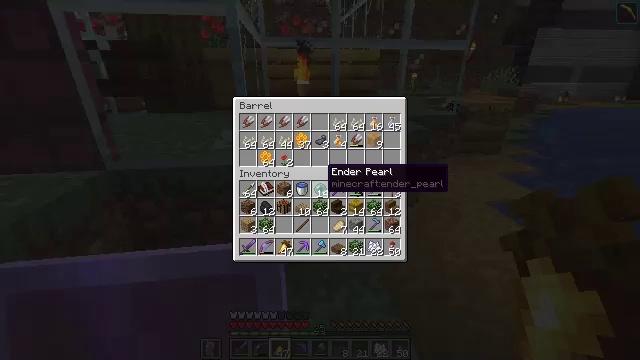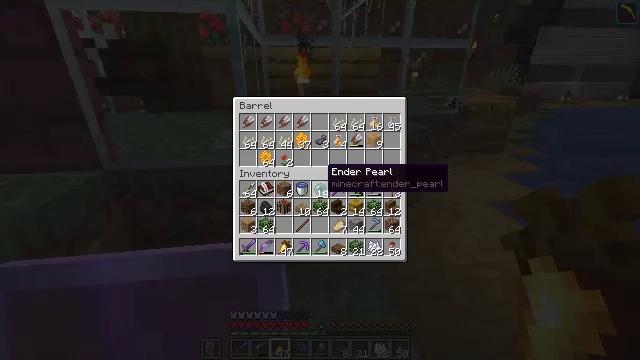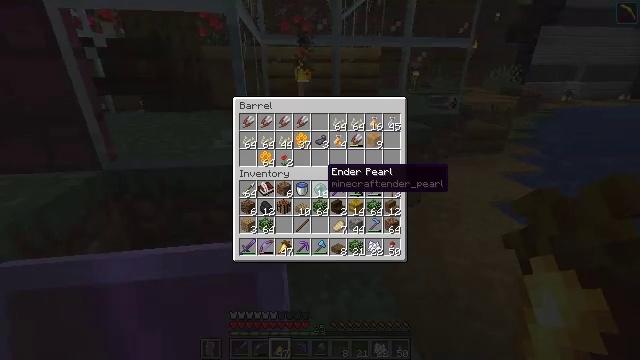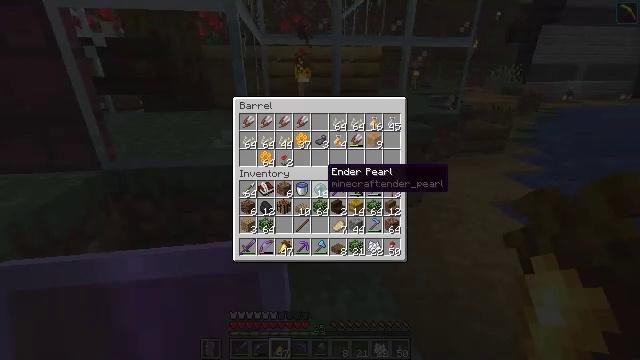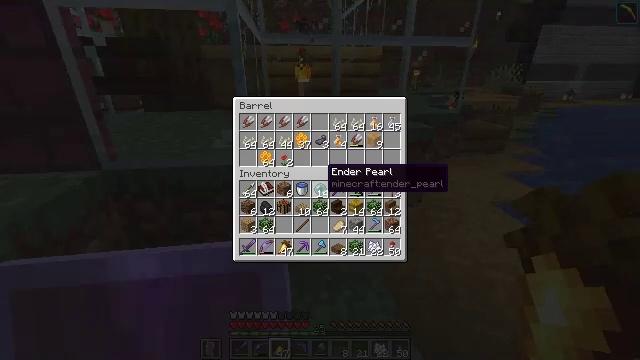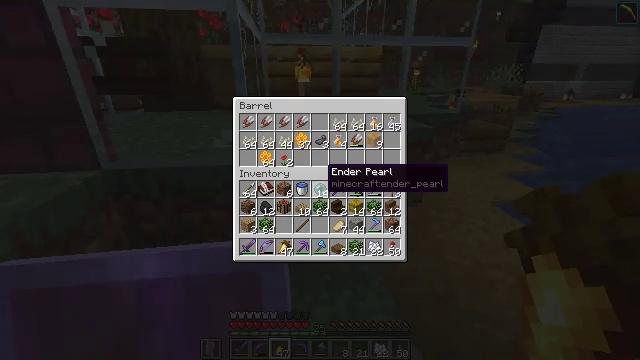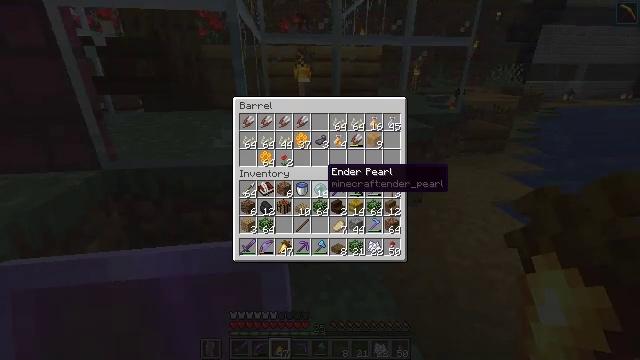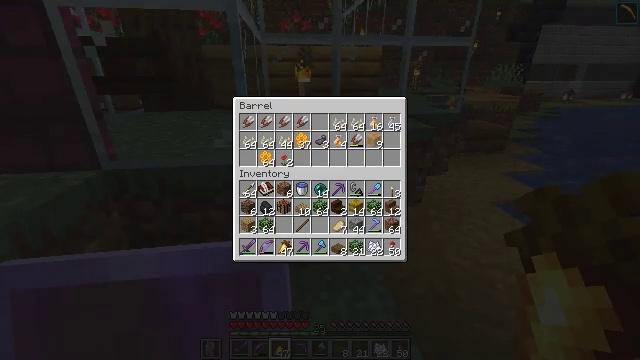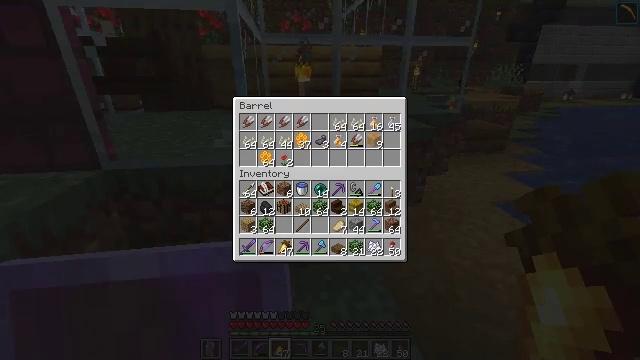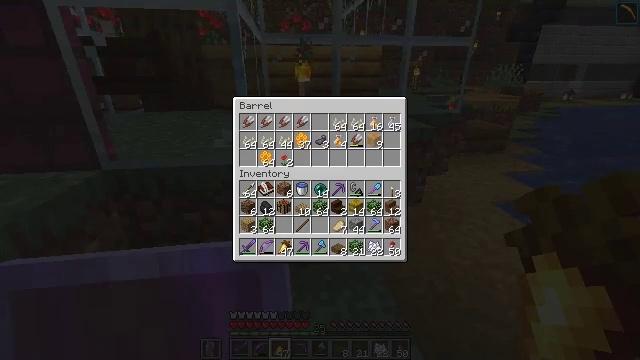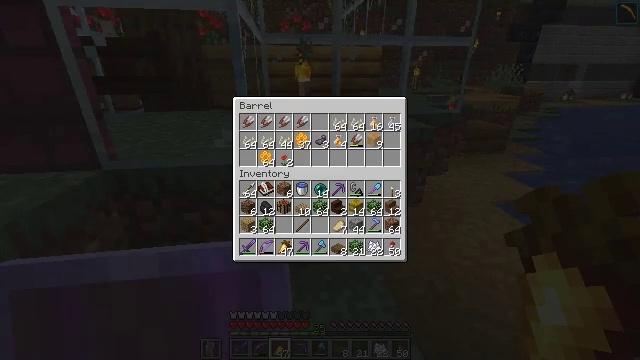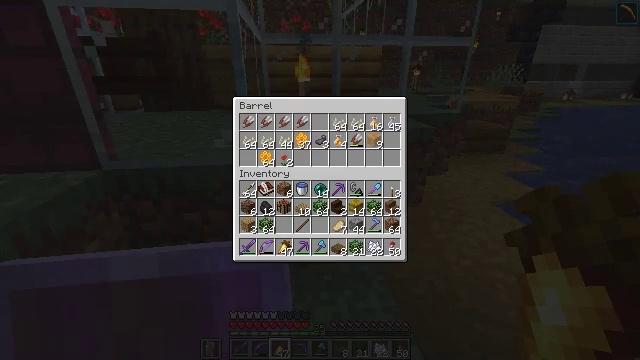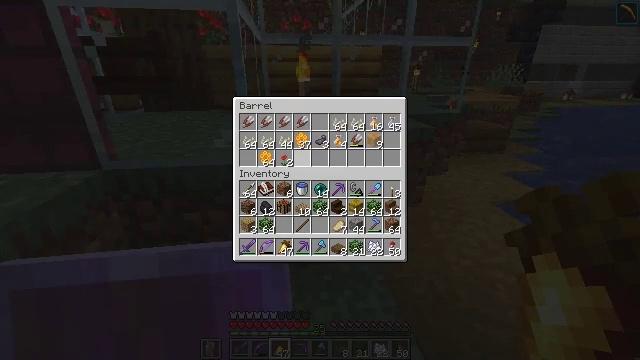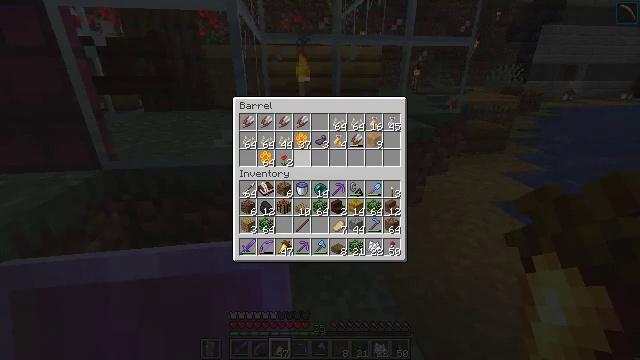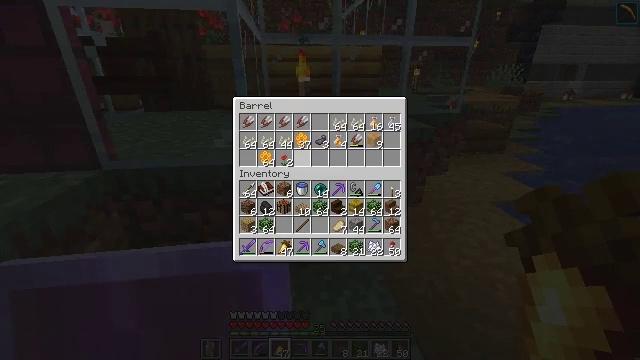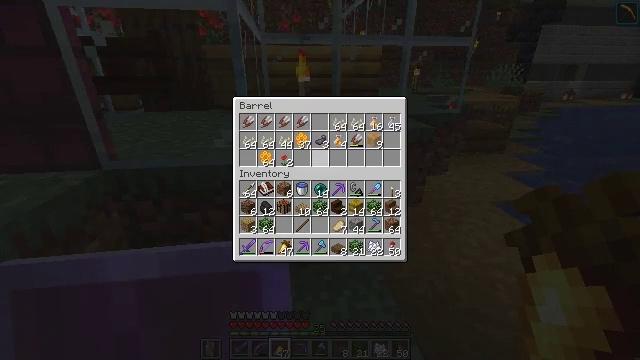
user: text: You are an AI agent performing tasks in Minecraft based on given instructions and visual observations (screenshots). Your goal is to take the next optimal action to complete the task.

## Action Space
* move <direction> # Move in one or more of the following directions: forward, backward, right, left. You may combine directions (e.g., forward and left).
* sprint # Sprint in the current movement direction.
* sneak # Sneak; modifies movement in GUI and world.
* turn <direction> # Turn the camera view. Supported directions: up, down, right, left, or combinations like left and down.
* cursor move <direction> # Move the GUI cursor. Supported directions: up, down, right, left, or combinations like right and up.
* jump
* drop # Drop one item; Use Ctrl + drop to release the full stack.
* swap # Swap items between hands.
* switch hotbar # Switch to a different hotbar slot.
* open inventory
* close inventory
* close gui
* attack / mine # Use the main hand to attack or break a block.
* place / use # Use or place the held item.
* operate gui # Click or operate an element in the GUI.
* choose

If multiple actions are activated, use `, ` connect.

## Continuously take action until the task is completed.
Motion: motion action
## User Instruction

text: Break oak leaves from the trees.
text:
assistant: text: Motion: no_op
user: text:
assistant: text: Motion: no_op
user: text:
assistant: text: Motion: no_op
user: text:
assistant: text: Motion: no_op
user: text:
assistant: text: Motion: no_op
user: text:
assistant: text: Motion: no_op
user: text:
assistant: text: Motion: no_op
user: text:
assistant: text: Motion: no_op
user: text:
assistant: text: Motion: no_op
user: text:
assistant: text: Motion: no_op
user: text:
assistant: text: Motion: no_op
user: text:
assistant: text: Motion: no_op
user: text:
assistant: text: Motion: no_op
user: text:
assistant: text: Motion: no_op
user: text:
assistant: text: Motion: cursor move right
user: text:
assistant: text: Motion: no_op
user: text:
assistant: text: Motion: cursor move up
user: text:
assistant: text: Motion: no_op
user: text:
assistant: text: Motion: no_op
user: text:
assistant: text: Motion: no_op
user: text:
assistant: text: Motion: cursor move right
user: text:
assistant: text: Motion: cursor move right
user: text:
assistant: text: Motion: no_op
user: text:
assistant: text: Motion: no_op
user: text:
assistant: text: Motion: no_op
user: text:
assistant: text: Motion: no_op
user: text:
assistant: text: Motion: no_op
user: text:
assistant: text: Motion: no_op
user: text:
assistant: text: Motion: cursor move left
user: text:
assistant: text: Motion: cursor move left and up